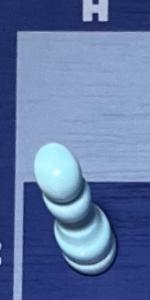
Label: Pawn_White